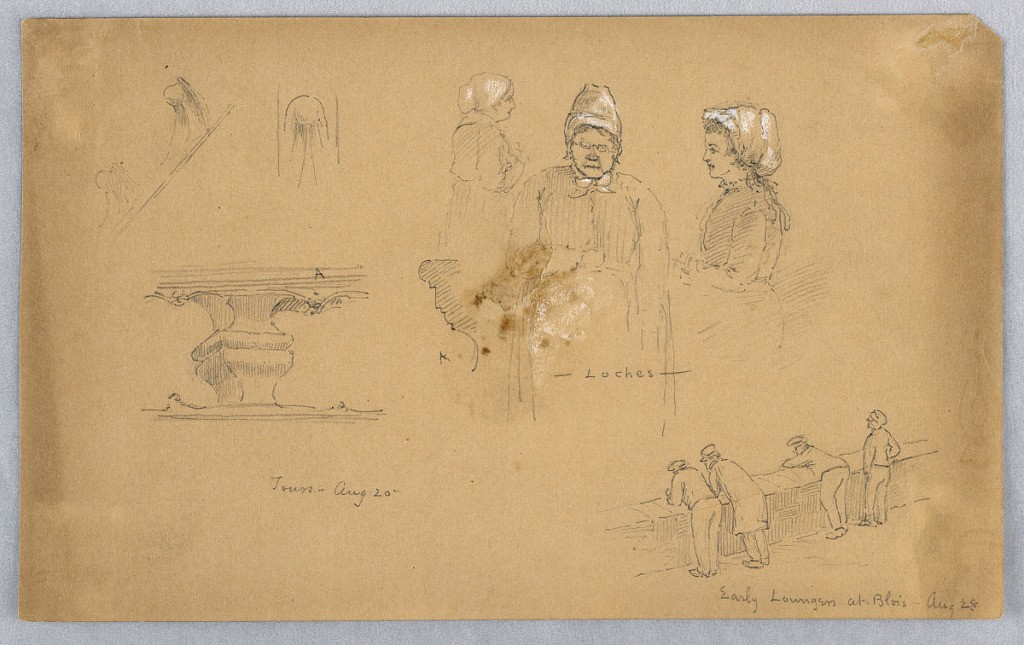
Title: Architectural and Figure Sketches
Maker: Arnold William Brunner, American, 1857–1925
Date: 1883
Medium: Graphite and white heightening on grey-brown paper
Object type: Drawing
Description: Left, railing at Tours. Center, three sketches of woman with bonnet, two profiles one front. Lower right, 4 male figures leaning over a low stone wall.